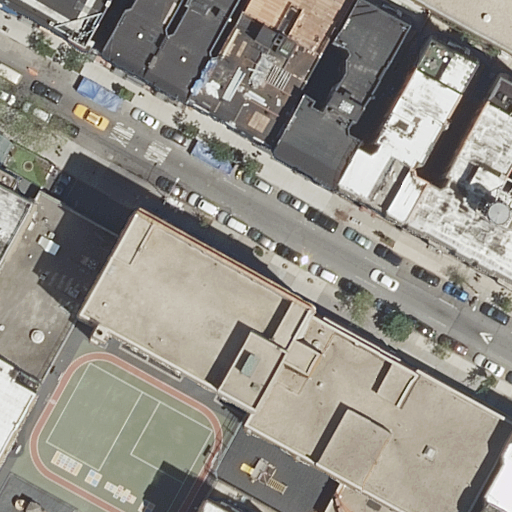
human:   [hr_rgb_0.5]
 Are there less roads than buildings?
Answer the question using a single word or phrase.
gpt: yes

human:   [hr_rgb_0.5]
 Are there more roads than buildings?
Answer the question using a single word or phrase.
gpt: no

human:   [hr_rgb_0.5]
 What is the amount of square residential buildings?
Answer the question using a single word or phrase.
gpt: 0

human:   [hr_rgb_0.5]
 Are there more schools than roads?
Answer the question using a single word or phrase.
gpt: no

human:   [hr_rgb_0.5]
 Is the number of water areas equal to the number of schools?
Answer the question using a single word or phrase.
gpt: no

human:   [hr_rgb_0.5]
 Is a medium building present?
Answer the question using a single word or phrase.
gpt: yes

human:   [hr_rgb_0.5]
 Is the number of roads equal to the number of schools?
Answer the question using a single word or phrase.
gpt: no

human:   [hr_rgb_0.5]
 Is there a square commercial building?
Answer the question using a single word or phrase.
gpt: no

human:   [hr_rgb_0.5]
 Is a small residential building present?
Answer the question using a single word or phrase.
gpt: yes

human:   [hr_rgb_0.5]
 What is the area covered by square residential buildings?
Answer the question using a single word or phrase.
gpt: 0m2

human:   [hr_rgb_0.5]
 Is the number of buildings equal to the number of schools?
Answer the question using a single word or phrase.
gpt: no

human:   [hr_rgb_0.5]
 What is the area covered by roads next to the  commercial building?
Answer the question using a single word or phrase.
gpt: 0m2

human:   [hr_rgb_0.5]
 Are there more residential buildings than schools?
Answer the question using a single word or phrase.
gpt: yes

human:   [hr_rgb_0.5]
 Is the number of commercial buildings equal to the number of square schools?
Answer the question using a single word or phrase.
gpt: no

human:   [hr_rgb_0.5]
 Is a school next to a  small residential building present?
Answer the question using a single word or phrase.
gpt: yes

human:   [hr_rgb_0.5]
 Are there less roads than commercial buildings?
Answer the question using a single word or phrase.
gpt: no

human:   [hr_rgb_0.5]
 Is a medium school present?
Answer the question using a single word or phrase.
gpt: no

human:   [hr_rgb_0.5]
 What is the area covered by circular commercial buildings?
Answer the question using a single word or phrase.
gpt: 0m2

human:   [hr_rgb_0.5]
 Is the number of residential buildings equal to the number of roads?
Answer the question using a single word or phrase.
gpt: no

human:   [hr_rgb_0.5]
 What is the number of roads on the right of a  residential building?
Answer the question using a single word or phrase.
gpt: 2

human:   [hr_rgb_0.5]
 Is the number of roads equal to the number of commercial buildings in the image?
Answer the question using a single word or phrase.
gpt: no

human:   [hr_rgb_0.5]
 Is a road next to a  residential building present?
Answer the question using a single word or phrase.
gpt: yes

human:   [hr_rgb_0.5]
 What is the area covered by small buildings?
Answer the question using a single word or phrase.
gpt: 0m2

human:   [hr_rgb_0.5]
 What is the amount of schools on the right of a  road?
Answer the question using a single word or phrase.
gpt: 0

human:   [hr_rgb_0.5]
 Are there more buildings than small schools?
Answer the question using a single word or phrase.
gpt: yes

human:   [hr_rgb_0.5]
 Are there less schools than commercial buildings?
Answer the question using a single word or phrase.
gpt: no

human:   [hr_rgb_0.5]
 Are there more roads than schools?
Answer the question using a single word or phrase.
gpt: yes

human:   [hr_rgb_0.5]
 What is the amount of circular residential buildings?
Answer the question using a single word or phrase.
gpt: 0

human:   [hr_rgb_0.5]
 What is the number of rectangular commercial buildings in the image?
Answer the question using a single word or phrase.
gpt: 1

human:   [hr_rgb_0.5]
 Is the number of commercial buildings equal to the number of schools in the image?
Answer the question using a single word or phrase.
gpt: yes

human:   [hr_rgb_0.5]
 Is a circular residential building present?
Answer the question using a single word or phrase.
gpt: no

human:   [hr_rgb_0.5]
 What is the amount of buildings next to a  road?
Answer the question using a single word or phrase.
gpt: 13

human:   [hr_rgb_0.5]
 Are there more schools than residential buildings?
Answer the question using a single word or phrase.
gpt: no

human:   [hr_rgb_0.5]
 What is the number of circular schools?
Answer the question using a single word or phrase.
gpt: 0

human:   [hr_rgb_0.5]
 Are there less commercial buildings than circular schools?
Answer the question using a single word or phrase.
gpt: no

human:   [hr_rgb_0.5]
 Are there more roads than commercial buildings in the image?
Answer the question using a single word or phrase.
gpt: yes